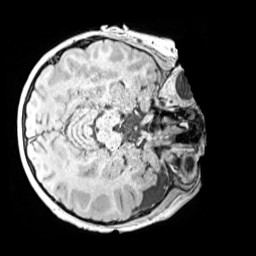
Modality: MP2RAGE
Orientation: axial
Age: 12
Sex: male
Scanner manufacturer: siemens
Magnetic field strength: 3 T
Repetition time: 4 s
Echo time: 0.00299 s